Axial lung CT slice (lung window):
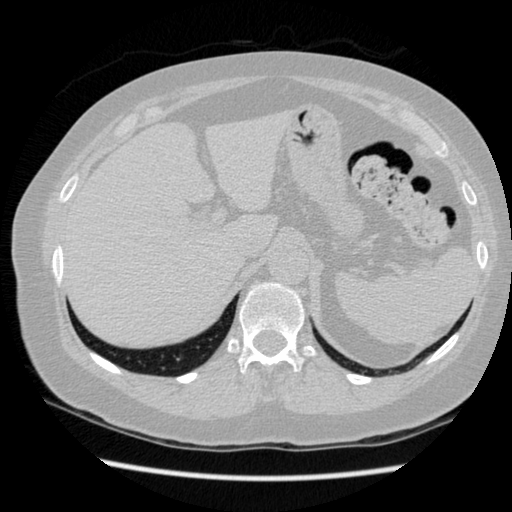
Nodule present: no